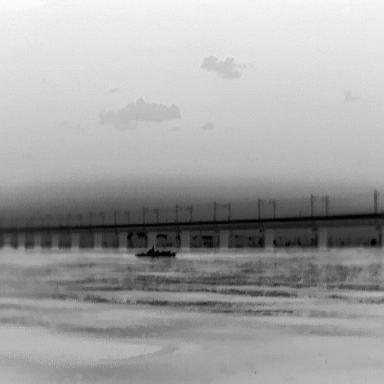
There is a warship in the infrared image.